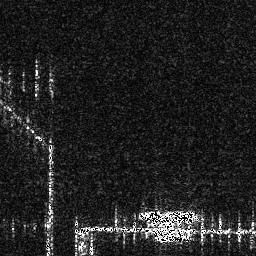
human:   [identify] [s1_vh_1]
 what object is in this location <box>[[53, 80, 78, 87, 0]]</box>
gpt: <ref>1 medium ship at the bottom</ref>